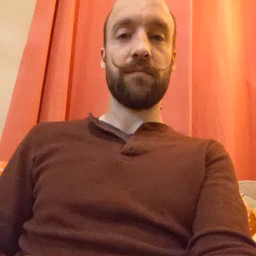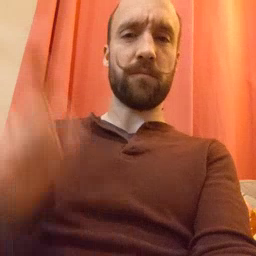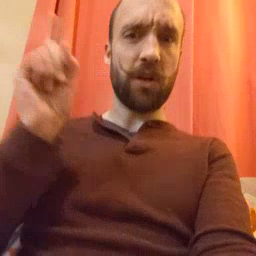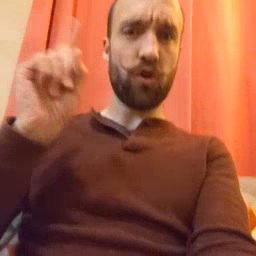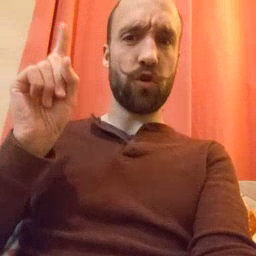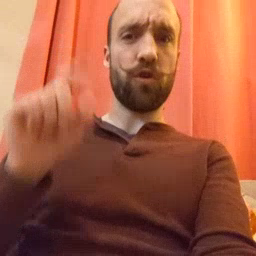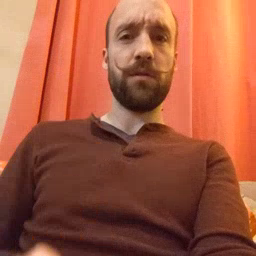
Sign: where